Question: [
I am trying to develop a shiny app and I am using a slider input to control the colour parameter defined in geom_point() using a series of conditional ifelse statements according to the code below.
The code is working, however the colours are not consistent when the legend goes from 3 colours to 2 colours. For example, "Down" is Green, "Unchanged" is Grey and "Up" is Red. As I vary the input$FC, the legend changes to 2 colours and now, Unchanged is Green and UP is grey. I would like to maintain the colour coding consistent regardless of how many colour are shown in the legend. Here's my code for ui and server:
library(shiny)
'''
ui <- fluidPage(
titlePanel("Plotting parameters:"),
sidebarLayout(
sidebarPanel(
selectInput("x.axis", "Select X axis:",
choices = c("log2FC", "log2.Control.Counts", "log2.LPS.Counts")),
selectInput("y.axis", "Select Y axis:",
choices = c('neg.log10.P.value', "log2.Control.Counts", "log2.LPS.Counts")),
sliderInput("P.value",
"Adjust p.value",
min = 0,
max = 0.5,
value = 0.01,
step = 0.001),
sliderInput("FC",
"Adjust fold change:",
min = 1,
max = 7,
value = 2,
step = 0.5),
),
mainPanel(
plotOutput("scatter")
)
)
)
server <- function(input, output) {
output$scatter <- renderPlot({
ggplot(data = exp, aes_string( x=input$x.axis, y=input$y.axis))+
geom_point(shape = 21, size = 2.2, aes(fill = ifelse((FC<(-input$FC) & P.value < input$P.value), "Down",
ifelse((FC>(input$FC) & P.value<input$P.value), "UP", "Unchanged"))))+
geom_vline(xintercept = c(-log2(input$FC), log2(input$FC)), linetype = "dashed") +
geom_hline(yintercept = -log10(input$P.value), linetype = "dashed")+
scale_fill_manual(values = c("Green", "Grey", "Red"))+
guides(fill=guide_legend(title="Legend"))
})
}
# Run the application
shinyApp(ui = ui, server = server)
'''
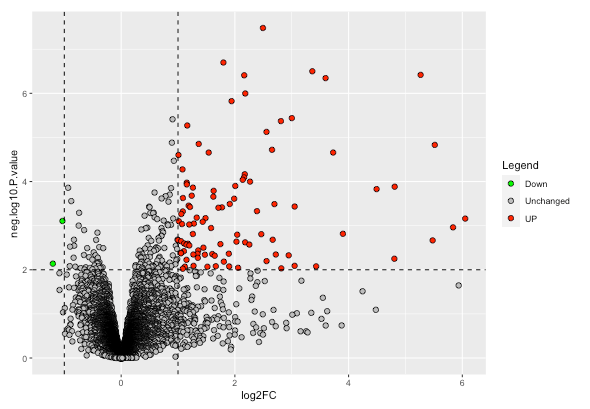
Answer: When you specify colors with 'scale_*_manual(values=...)', the colors are assigned to the aesthetic variable in your dataset according to the ordering of the levels of that particular factor. You're assigning values "on the fly", so to speak, with the 'ifelse()' part of the code, but the general rule still applies here. After the values of "Down", "Up" or "unchanged" are assigned, the levels for that factor are used to associate with your colors indicated. If not otherwise specified, the ordering of the levels would default to alphabetical, which is why the order appears "Down", "Unchanged", and "Up" (although that can be changed in your legend if you wish...).
The easy solution here is to know that you can pass a to 'scale_*_manual()' instead of just a vector of colors. This will define the colors associated with specific level names, regardless of whether they exist in the final plot. In other words, the following should work in all cases:
'''
scale_fill_manual(values = c("Down"="Green", "Unchanged"="Grey", "Up"="Red"))+
'''
Ordering does not matter here, since the 'values' named vector is essentially used as a mini lookup table. So, this works too:
'''
scale_fill_manual(values = c("Unchanged"="Grey", "Down"="Green", "Up"="Red"))+
'''